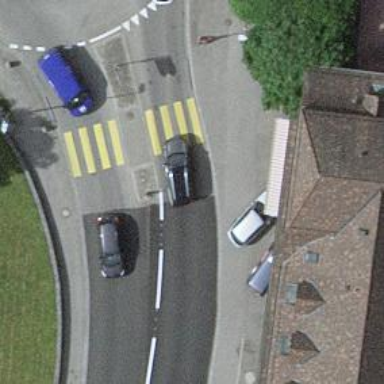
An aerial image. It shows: Zebra crossing with road island.